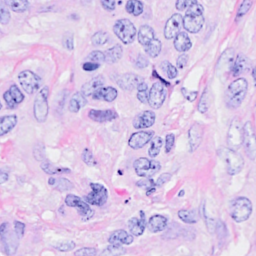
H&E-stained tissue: Breast